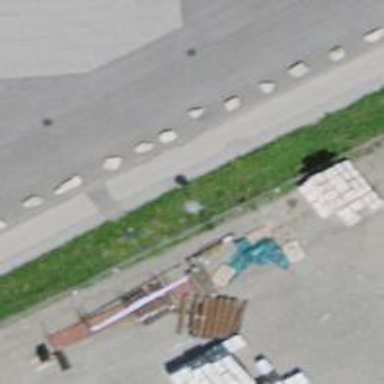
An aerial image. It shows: Block barrier.